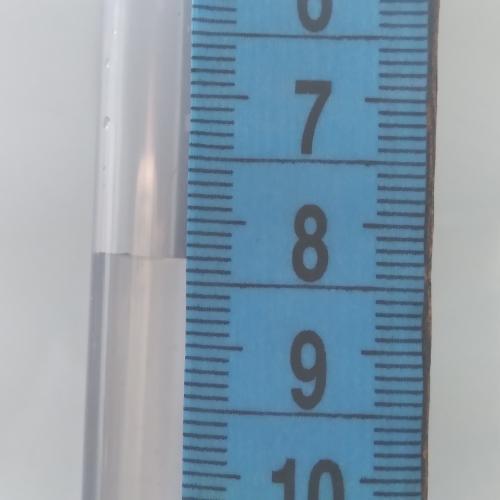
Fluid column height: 8.3 cm